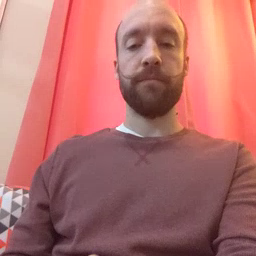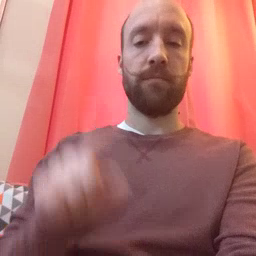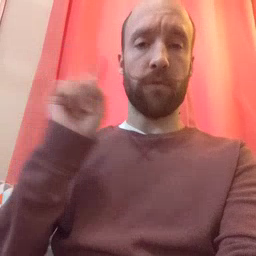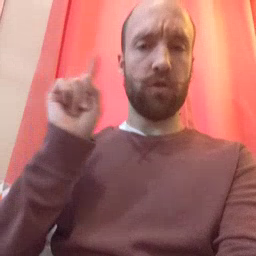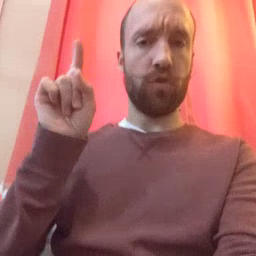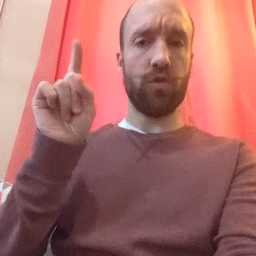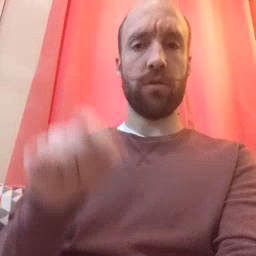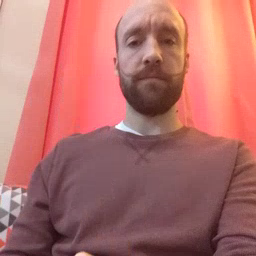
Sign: where